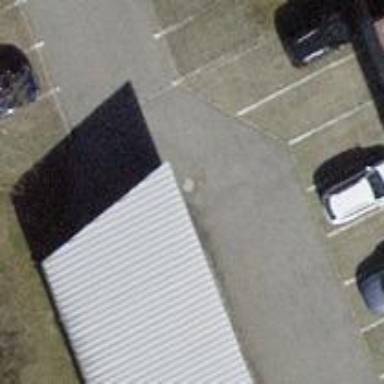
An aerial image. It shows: Parking aisle designated as service road.